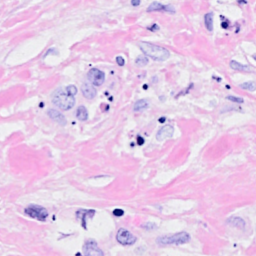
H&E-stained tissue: Breast